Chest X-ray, PA view. Patient: 52 years old, sex M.
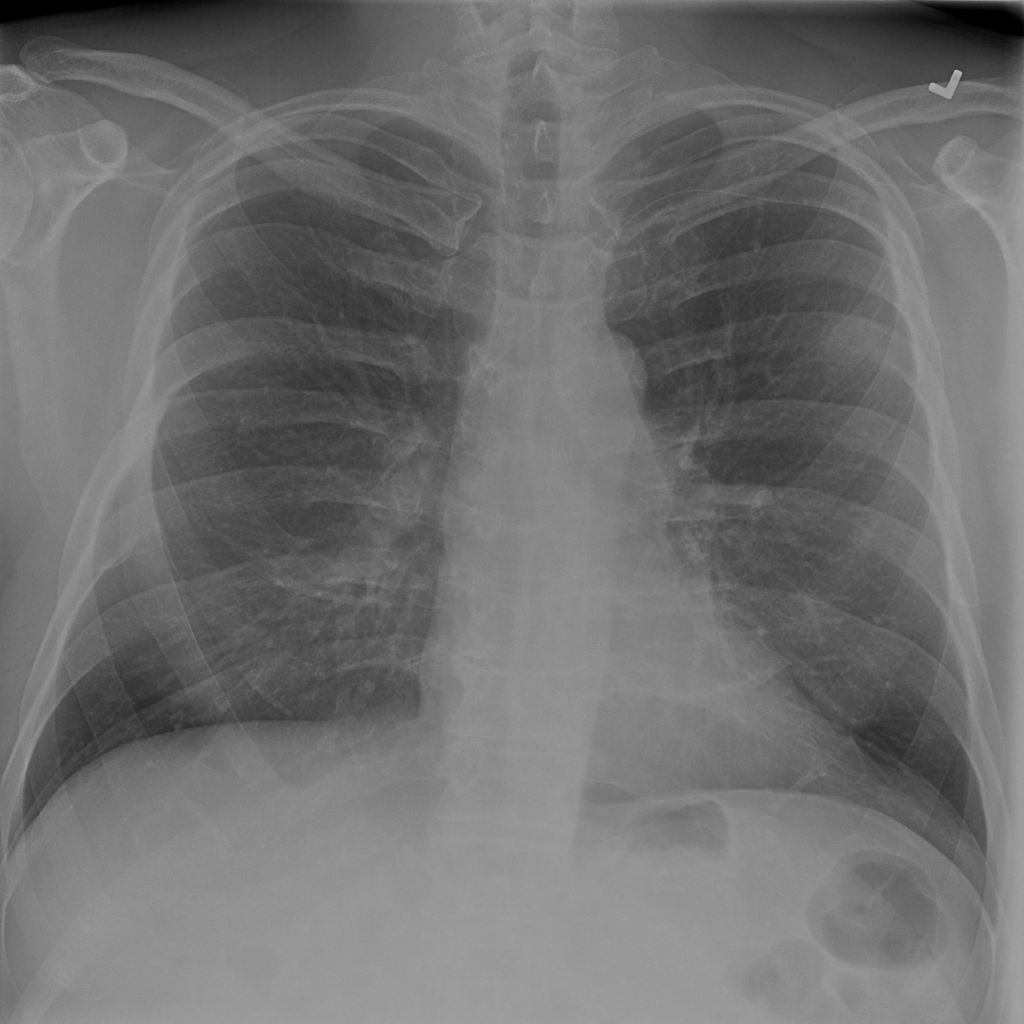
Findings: No Finding